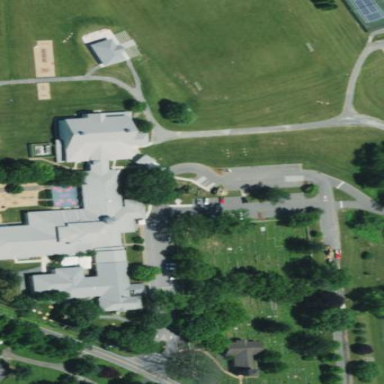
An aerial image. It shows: Cemetery.